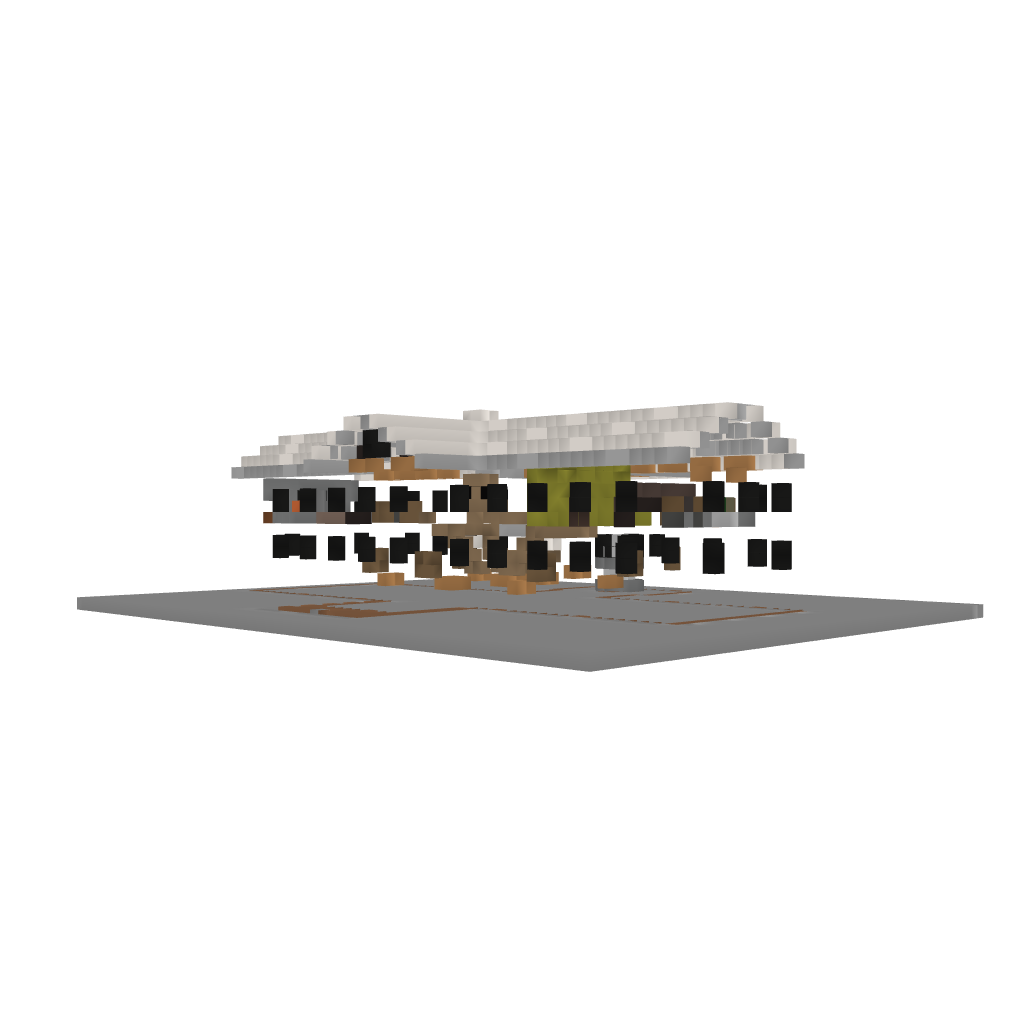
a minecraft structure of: Quartz Mansion